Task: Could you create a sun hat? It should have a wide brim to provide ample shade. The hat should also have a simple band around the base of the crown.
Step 142:
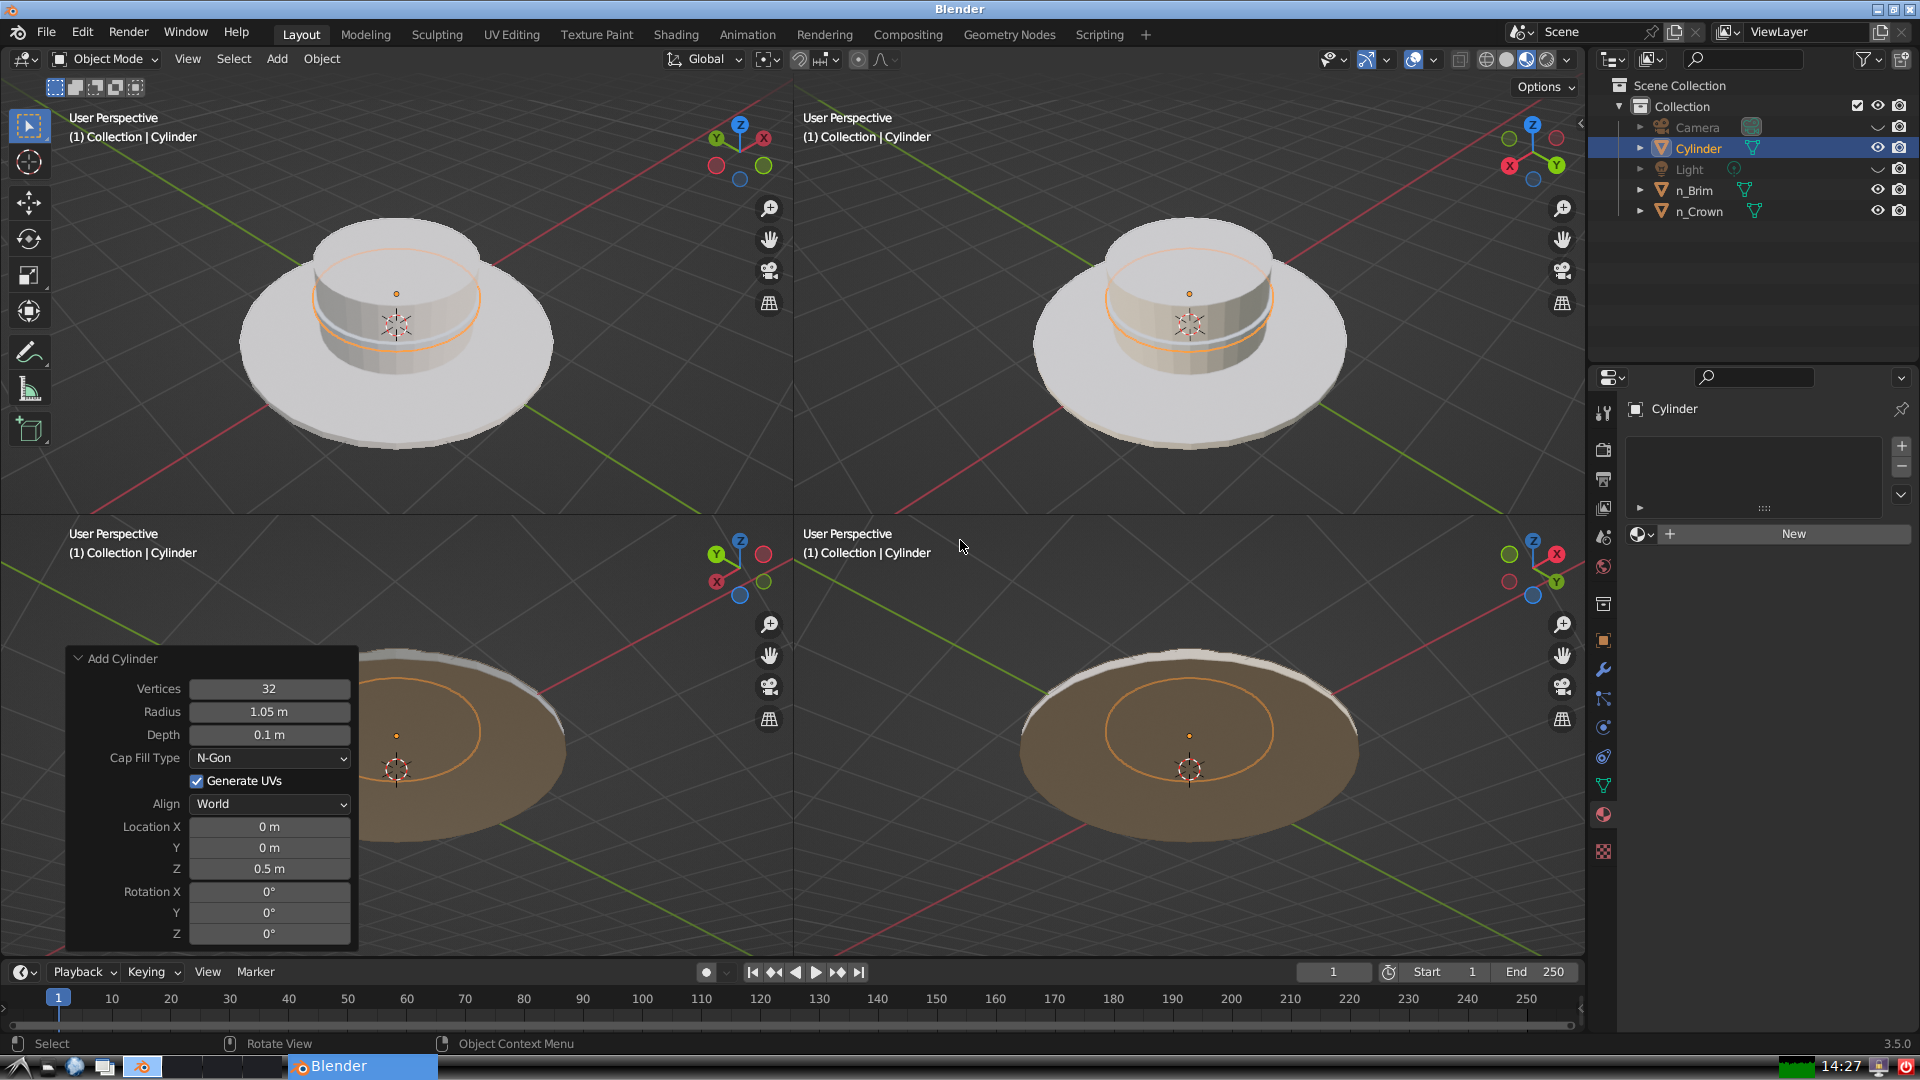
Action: {"mouse_move": [1608, 631]}